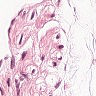
Metastatic tissue present: no